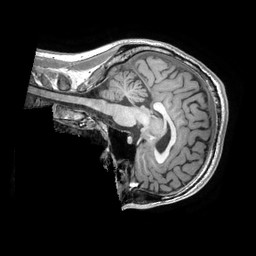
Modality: T1w
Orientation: sagittal
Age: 28
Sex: male
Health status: healthy
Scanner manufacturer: ge